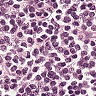
Metastatic tissue present: no